Aerial crown-view tile of a tropical tree (Barro Colorado Island, Panama), acquired 20250124:
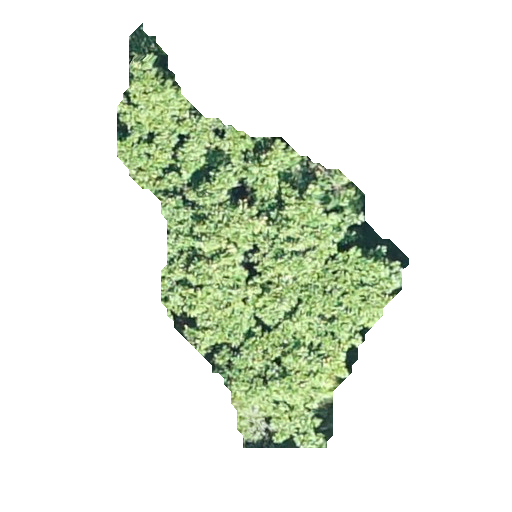
Species: Ficus obtusifolia
GBIF accepted scientific name: Ficus obtusifolia
Crown area: 90.897 m²